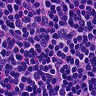
Metastatic tissue present: no